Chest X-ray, AP view. Patient: 72 years old, sex F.
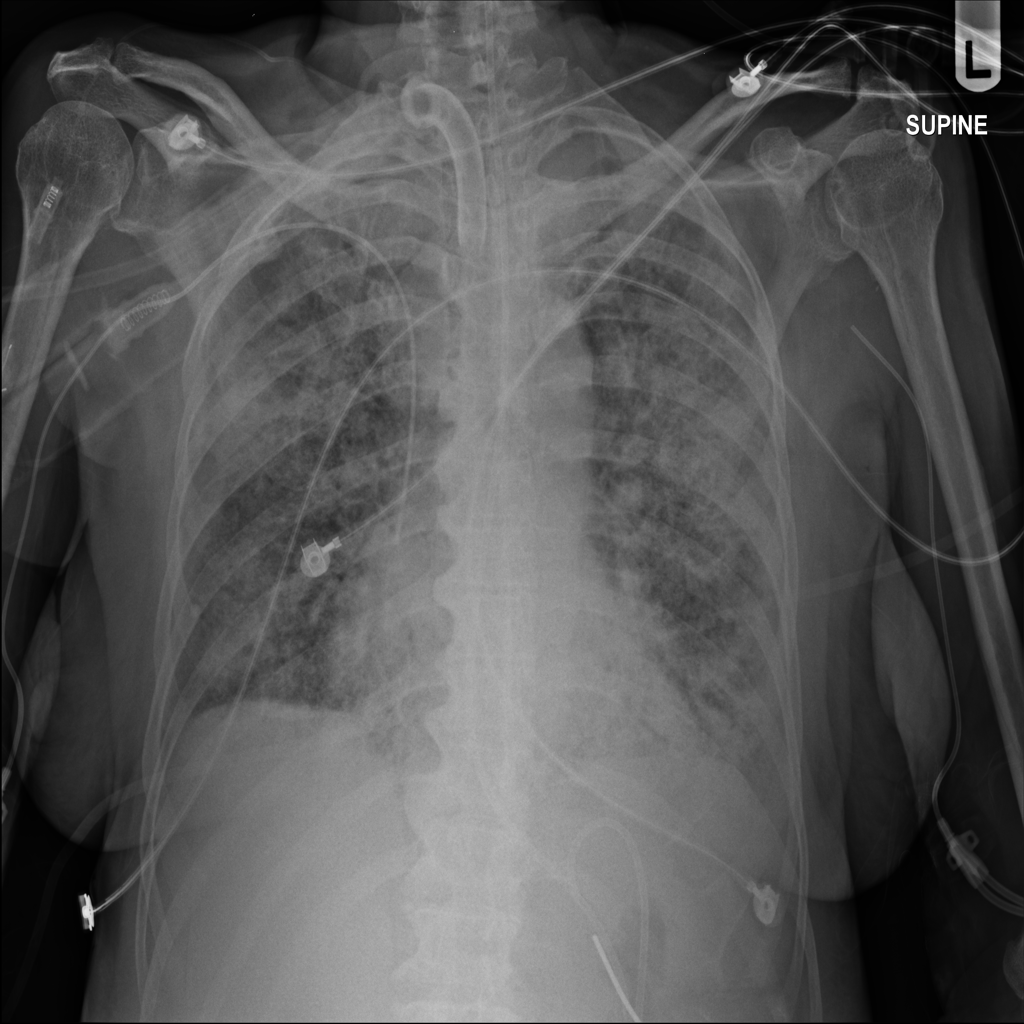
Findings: No Finding